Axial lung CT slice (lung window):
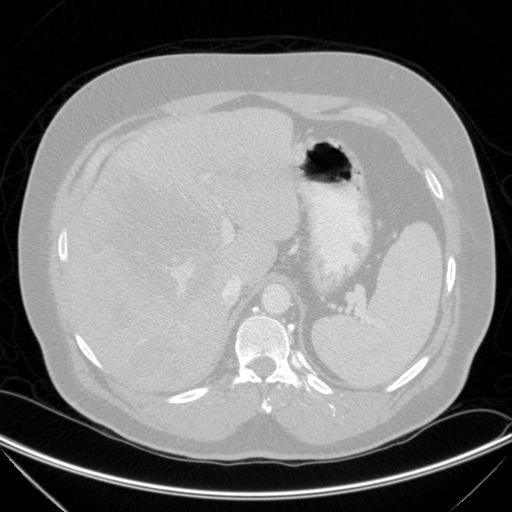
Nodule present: no